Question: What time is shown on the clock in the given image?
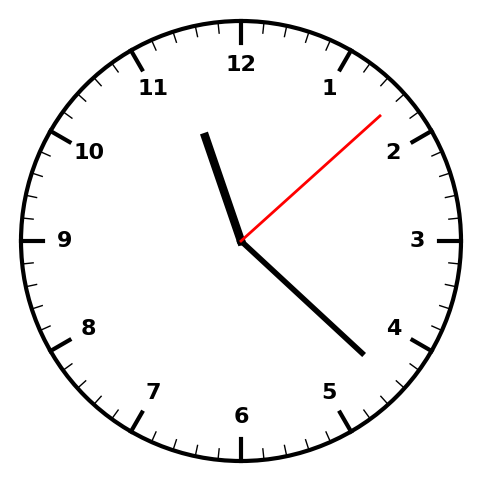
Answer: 11:22:08